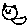
Label: cat